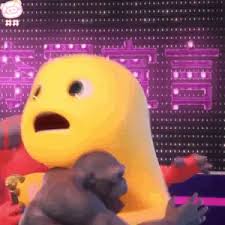
Label: nailong